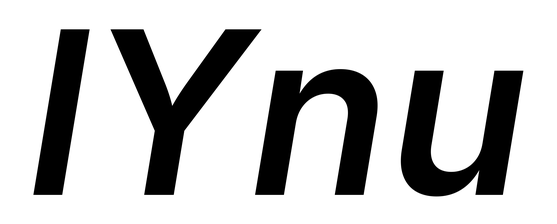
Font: Inter-Italic_SemiBold_Italic